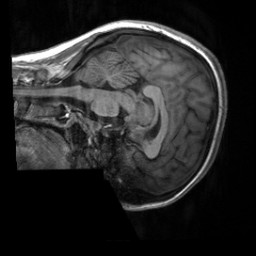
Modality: T1w
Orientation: sagittal
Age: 21
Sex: female
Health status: healthy
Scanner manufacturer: siemens
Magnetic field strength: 3 T
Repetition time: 2 s
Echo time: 0.00232 s